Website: apple
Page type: billing-address
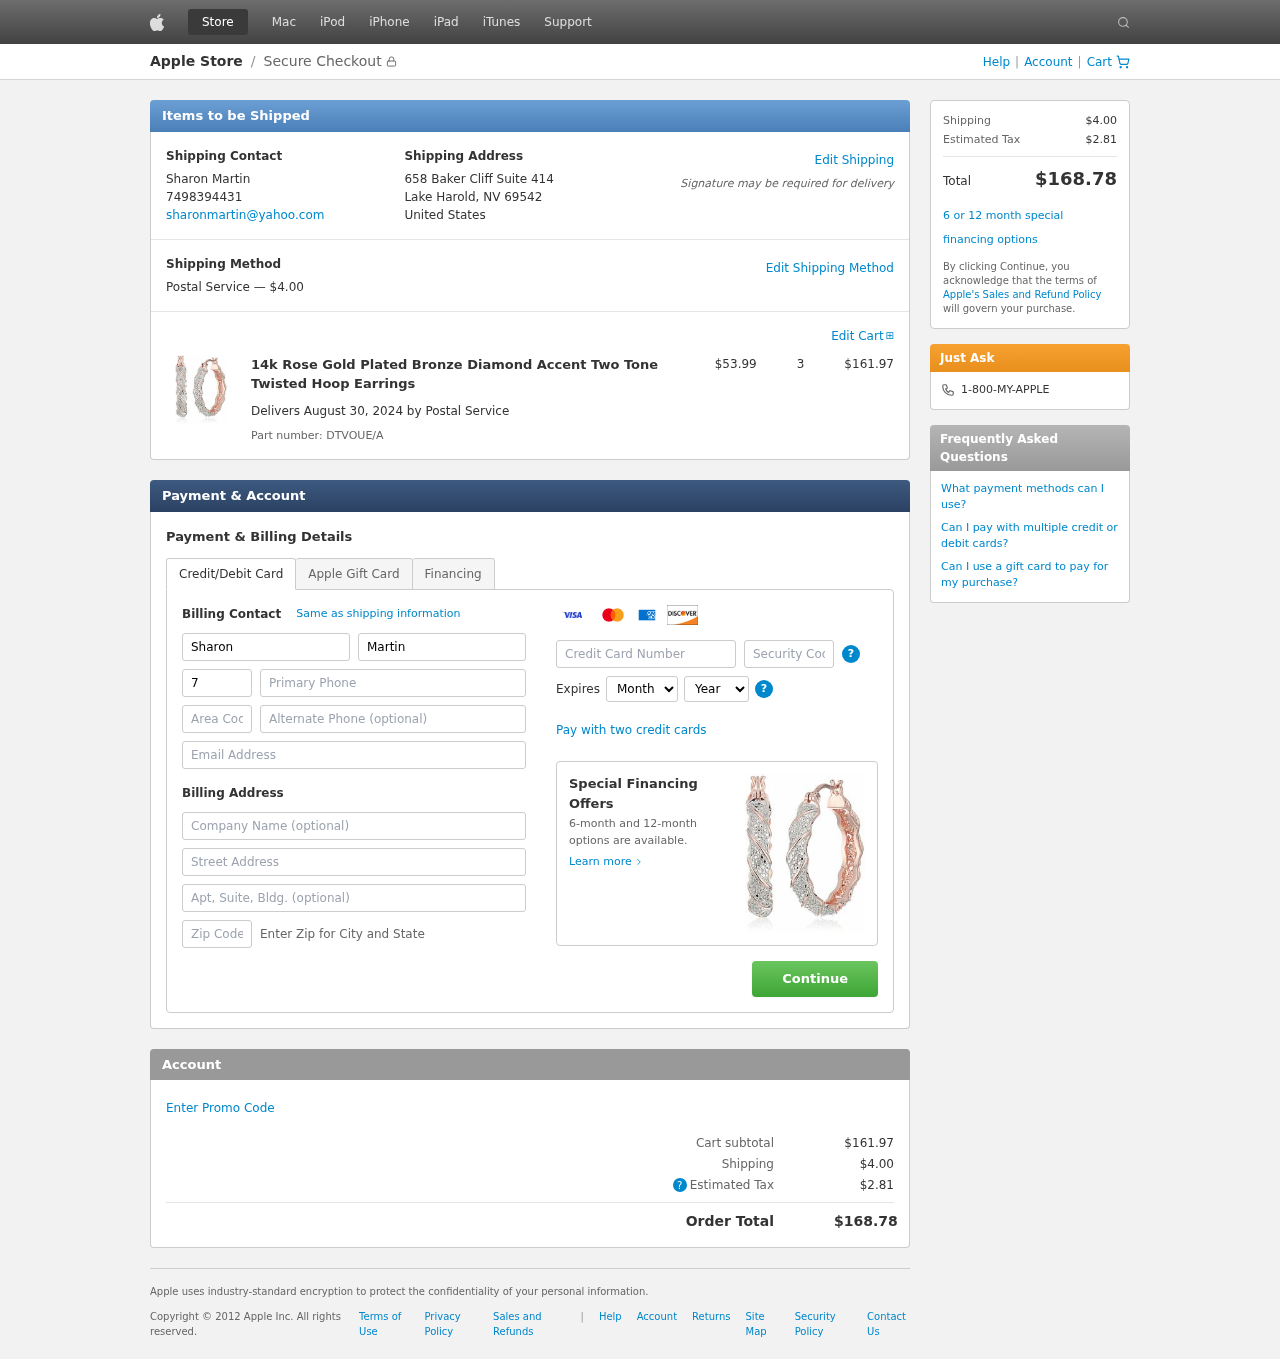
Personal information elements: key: PII_CARD_CVV
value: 909
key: PII_CARD_EXPIRY_MONTH
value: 09
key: PII_CARD_EXPIRY_YEAR
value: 28
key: PII_CARD_NUMBER
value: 2592 5580 9408 8389
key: PII_CITY_STATE_ZIP
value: Lake Harold, NV 69542
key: PII_COMPANY
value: Waller, Gross and Brown
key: PII_COUNTRY
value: United States
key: PII_EMAIL
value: sharonmartin@yahoo.com
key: PII_FIRSTNAME
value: Sharon
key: PII_FULLNAME
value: Sharon Martin
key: PII_LASTNAME
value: Martin
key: PII_PHONE
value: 7498394431
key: PII_PHONE_AREA
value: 749
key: PII_STREET
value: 658 Baker Cliff Suite 414
Product elements: key: PRODUCT1_NAME
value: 14k Rose Gold Plated Bronze Diamond Accent Two Tone Twisted Hoop Earrings
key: PRODUCT1_PRICE
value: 53.99
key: PRODUCT1_QUANTITY
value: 3
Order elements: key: ORDER_SHIPPING_COST
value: $4.00
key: ORDER_SUBTOTAL
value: $161.97
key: ORDER_DELIVERY_DATE
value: August 30, 2024
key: ORDER_PART_NUMBER
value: DTVOUE/A
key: ORDER_TAX
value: $2.81
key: ORDER_TOTAL
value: $168.78